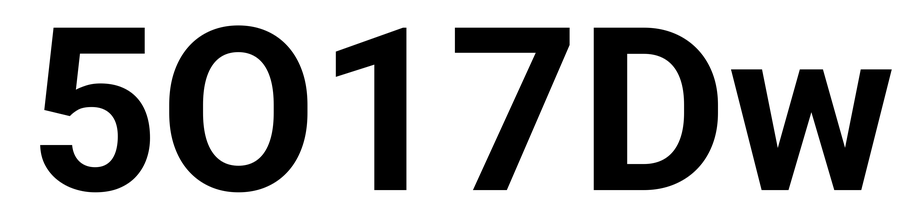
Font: Roboto_Bold